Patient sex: F
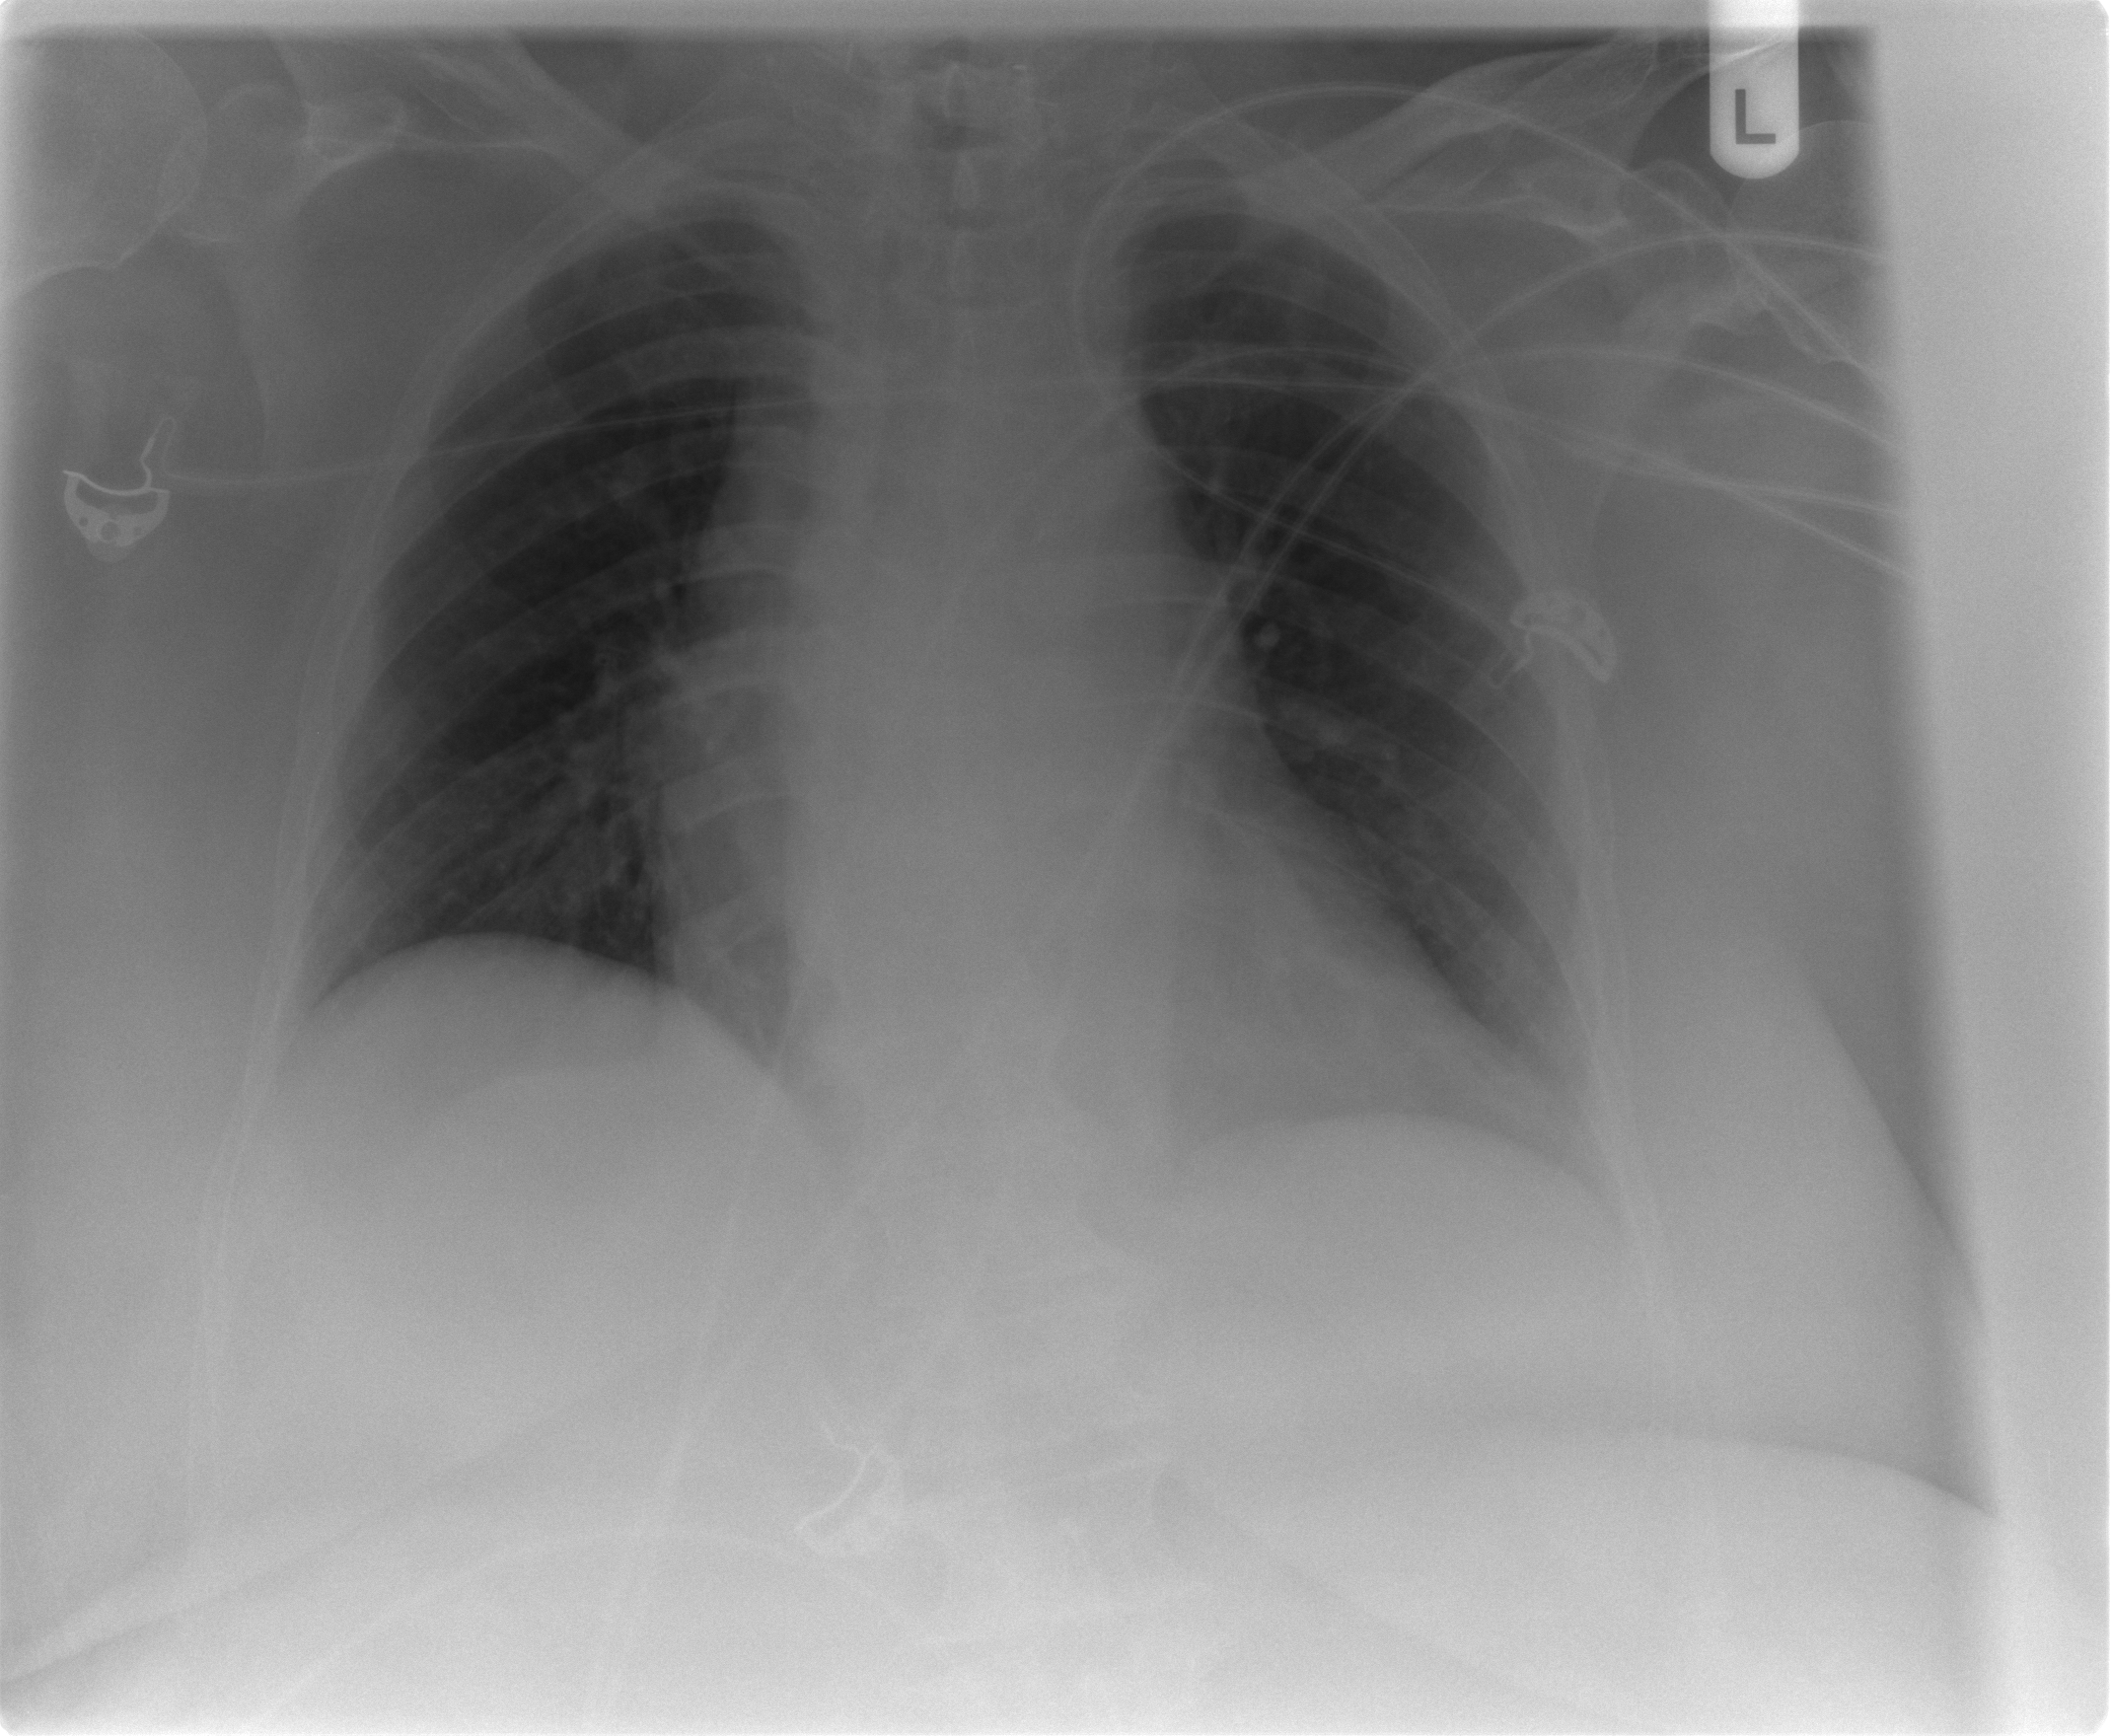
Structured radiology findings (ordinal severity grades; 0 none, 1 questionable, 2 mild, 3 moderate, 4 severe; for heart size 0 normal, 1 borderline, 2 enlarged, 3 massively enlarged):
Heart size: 1
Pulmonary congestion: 2
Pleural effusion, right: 0
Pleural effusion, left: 0
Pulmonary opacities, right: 0
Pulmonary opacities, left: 0
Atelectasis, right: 0
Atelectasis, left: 2